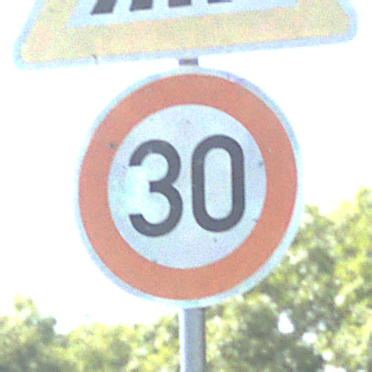
Verkehrszeichen: Geschwindigkeit30
Zusatzzeichen oben: FussgaengerueberwegLinks
Umgebung: Outdoor, Nature
Tageszeit: Midday
Wetter: Clear
Licht: Natural
Jahreszeit: NotSpecified
Kontrast: HighContrast